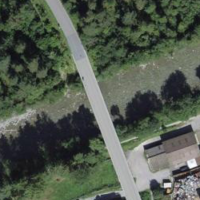
EUNIS habitat code: 43
Species observed at this site:
Tussilago farfara